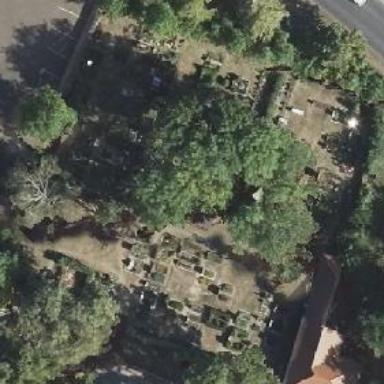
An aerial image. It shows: Cemetery.